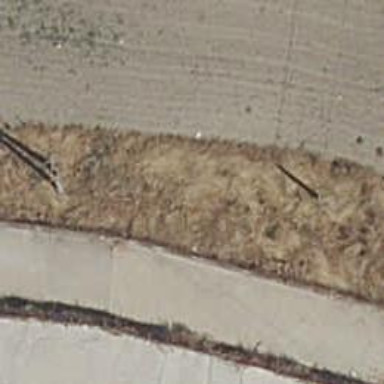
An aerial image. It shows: Embankment created as man-made structure.